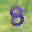
Label: 8